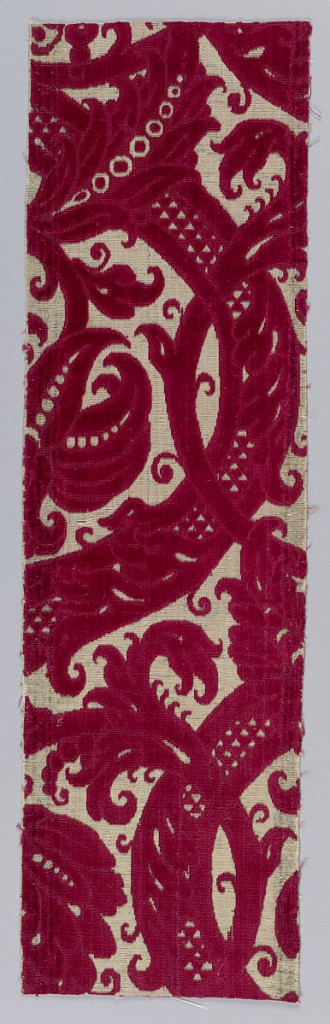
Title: Fragment
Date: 17th century
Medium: silk Technique: cut and uncut supplementary warp pile (velvet) in a twill weave foundation
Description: Fragment of magenta-colored silk velvet, cut and uncut, against a white ground in a large-scale incomplete serpentine twining garland.